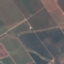
Land use / land cover: PermanentCrop